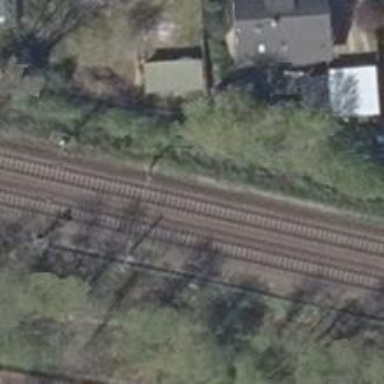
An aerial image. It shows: Railway milestone with catenary mast.